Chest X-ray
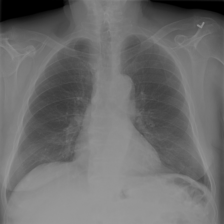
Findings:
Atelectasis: negative
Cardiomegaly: negative
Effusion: negative
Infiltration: negative
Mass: negative
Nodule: negative
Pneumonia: negative
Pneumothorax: negative
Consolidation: negative
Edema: negative
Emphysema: negative
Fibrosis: negative
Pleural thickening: negative
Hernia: negative